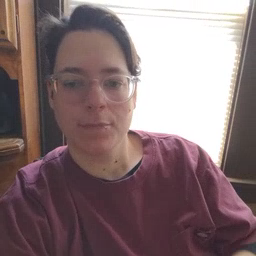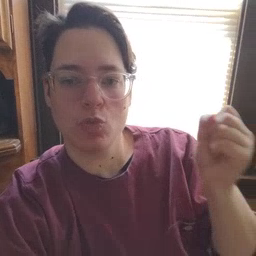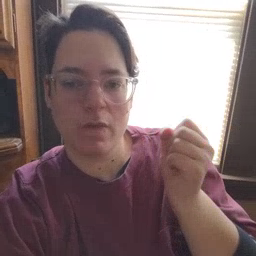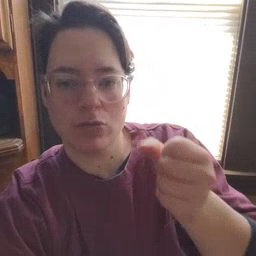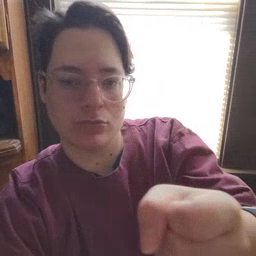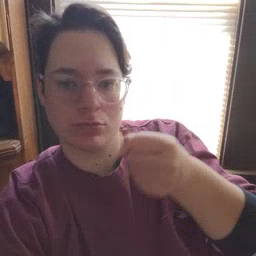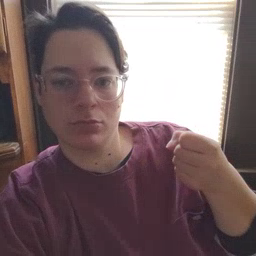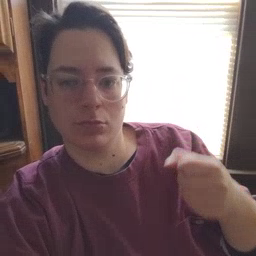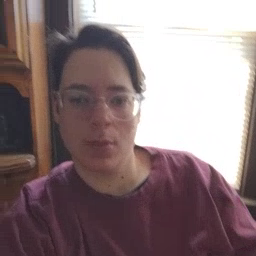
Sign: refrigerator